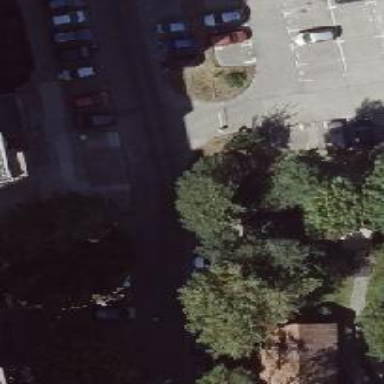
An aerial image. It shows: Residential road with concrete surface and perpendicular parking on the left lane.